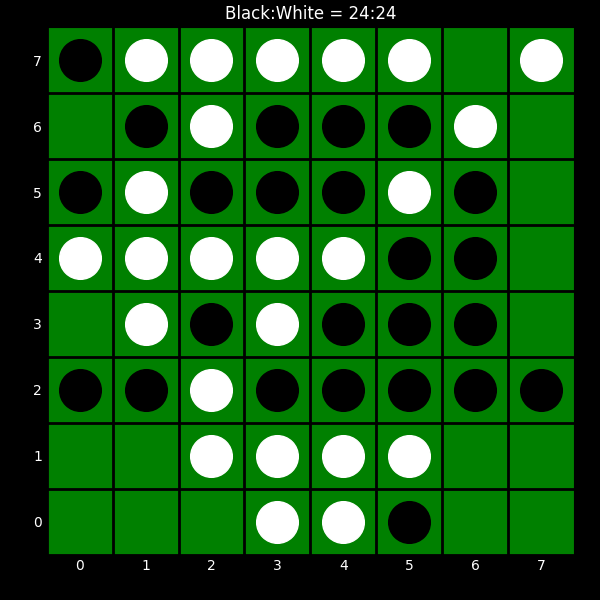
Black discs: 24
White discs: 24